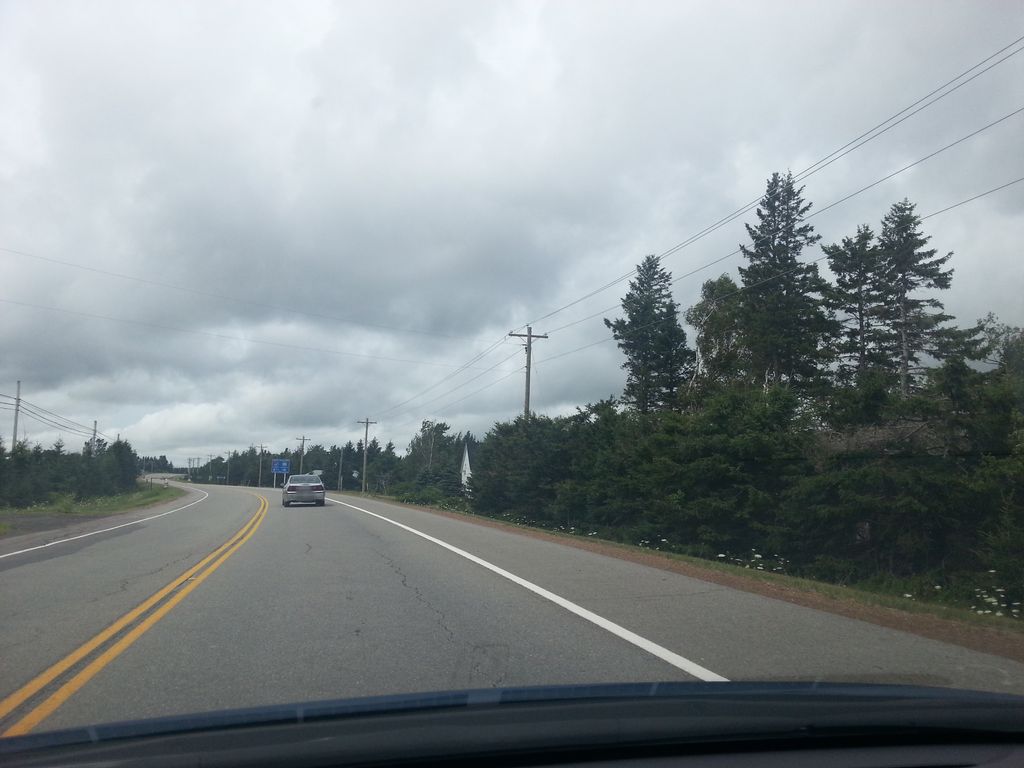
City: charlottetown